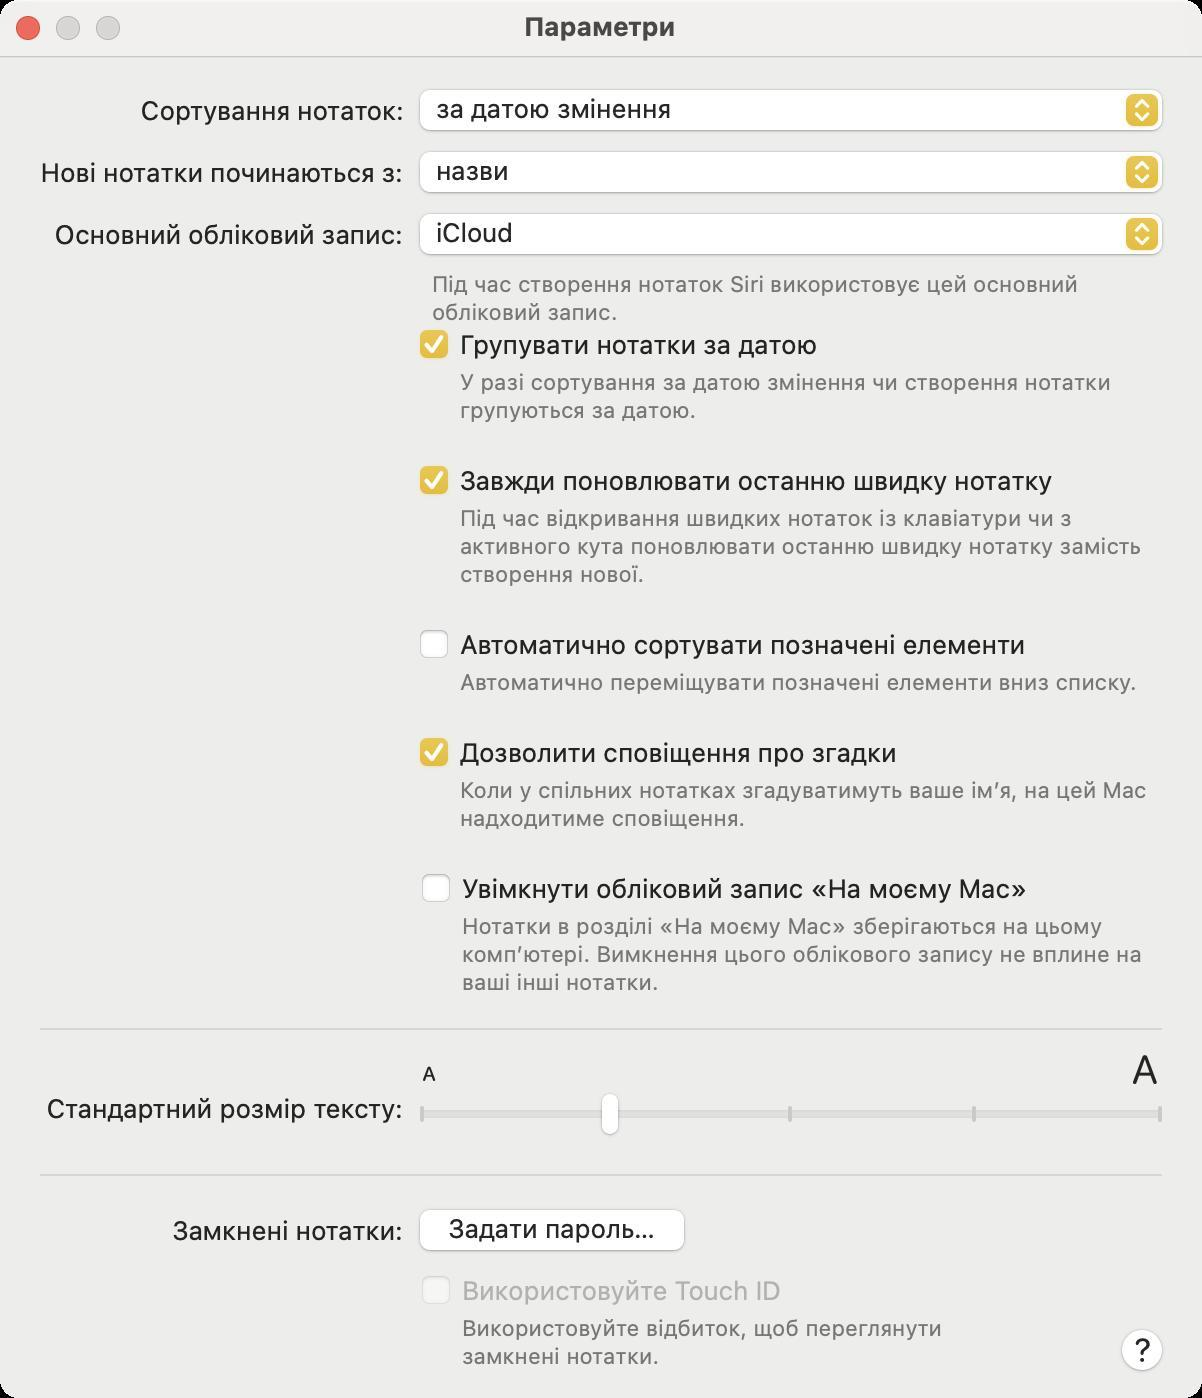
Accessibility tree:
{"name": "Параметри", "role": "AXWindow", "description": null, "role_description": "звичайне вікно", "value": null, "position": "614.00;230.00", "size": "601;699", "children": [{"name": null, "role": "AXGroup", "description": null, "role_description": "група", "value": null, "position": "0.00;28.00", "size": "601;671", "children": [{"name": null, "role": "AXStaticText", "description": null, "role_description": "текст", "value": "Сортування нотаток:", "position": "68.00;47.00", "size": "136;16", "children": []}, {"name": null, "role": "AXStaticText", "description": null, "role_description": "текст", "value": "Нові нотатки починаються з:", "position": "18.50;78.00", "size": "186;16", "children": []}, {"name": null, "role": "AXStaticText", "description": null, "role_description": "текст", "value": "Основний обліковий запис:", "position": "25.50;109.00", "size": "178;16", "children": []}, {"name": null, "role": "AXPopUpButton", "description": null, "role_description": "кнопка спливного меню", "value": "назви", "position": "207.00;75.00", "size": "378;25", "children": []}, {"name": null, "role": "AXPopUpButton", "description": null, "role_description": "кнопка спливного меню", "value": "iCloud", "position": "207.00;106.00", "size": "378;25", "children": []}, {"name": null, "role": "AXStaticText", "description": null, "role_description": "текст", "value": "Під час створення нотаток Siri використовує цей основний обліковий запис.", "position": "214.00;135.00", "size": "369;28", "children": []}, {"name": "Увімкнути_обліковий_запис_«На_моєму_Mac»", "role": "AXCheckBox", "description": null, "role_description": "галочка", "value": 0, "position": "209.00;435.00", "size": "309;18", "children": []}, {"name": null, "role": "AXStaticText", "description": null, "role_description": "текст", "value": "Нотатки в розділі «На моєму Mac» зберігаються на цьому компʼютері. Вимкнення цього облікового запису не вплине на ваші інші нотатки.", "position": "229.00;456.00", "size": "354;42", "children": []}, {"name": null, "role": "AXStaticText", "description": null, "role_description": "текст", "value": "Стандартний розмір тексту:", "position": "21.50;546.00", "size": "182;16", "children": []}, {"name": null, "role": "AXSlider", "description": null, "role_description": "повзунок", "value": 1.0, "position": "208.00;545.00", "size": "375;28", "children": [{"name": null, "role": "AXValueIndicator", "description": null, "role_description": "індикатор значення", "value": 1.0, "position": "299.00;545.00", "size": "12;28", "children": []}]}, {"name": null, "role": "AXStaticText", "description": null, "role_description": "текст", "value": "Замкнені нотатки:", "position": "84.50;607.00", "size": "120;16", "children": []}, {"name": "Задати_пароль…", "role": "AXButton", "description": null, "role_description": "кнопка", "value": null, "position": "203.00;600.00", "size": "146;32", "children": []}, {"name": null, "role": "AXPopUpButton", "description": null, "role_description": "кнопка спливного меню", "value": "за датою змінення", "position": "207.00;44.00", "size": "378;25", "children": []}, {"name": null, "role": "AXStaticText", "description": null, "role_description": "текст", "value": "Використовуйте відбиток, щоб переглянути замкнені нотатки.", "position": "229.00;657.00", "size": "314;28", "children": []}, {"name": "Використовуйте_Touch ID", "role": "AXCheckBox", "description": null, "role_description": "галочка", "value": 0, "position": "209.00;636.00", "size": "186;18", "children": []}, {"name": null, "role": "AXButton", "description": "Довідка", "role_description": "кнопка", "value": null, "position": "558.00;664.00", "size": "25;25", "children": []}, {"name": "Автоматично_сортувати_позначені_елементи", "role": "AXCheckBox", "description": null, "role_description": "галочка", "value": 0, "position": "208.00;313.00", "size": "309;18", "children": []}, {"name": "Завжди_поновлювати_останню_швидку_нотатку", "role": "AXCheckBox", "description": null, "role_description": "галочка", "value": 1, "position": "208.00;231.00", "size": "323;18", "children": []}, {"name": "Дозволити_сповіщення_про_згадки", "role": "AXCheckBox", "description": null, "role_description": "галочка", "value": 1, "position": "208.00;367.00", "size": "245;18", "children": []}, {"name": null, "role": "AXStaticText", "description": null, "role_description": "текст", "value": "Коли у спільних нотатках згадуватимуть ваше імʼя, на цей Mac надходитиме сповіщення.", "position": "228.00;388.00", "size": "355;28", "children": []}, {"name": null, "role": "AXStaticText", "description": null, "role_description": "текст", "value": "Під час відкривання швидких нотаток із клавіатури чи з активного кута поновлювати останню швидку нотатку замість створення нової.", "position": "228.00;252.00", "size": "355;42", "children": []}, {"name": null, "role": "AXStaticText", "description": null, "role_description": "текст", "value": "Автоматично переміщувати позначені елементи вниз списку.", "position": "228.00;334.00", "size": "354;14", "children": []}, {"name": "Групувати_нотатки_за_датою", "role": "AXCheckBox", "description": null, "role_description": "галочка", "value": 1, "position": "208.00;163.00", "size": "205;18", "children": []}, {"name": null, "role": "AXStaticText", "description": null, "role_description": "текст", "value": "У разі сортування за датою змінення чи створення нотатки групуються за датою.", "position": "228.00;184.00", "size": "355;28", "children": []}]}, {"name": null, "role": "AXButton", "description": null, "role_description": "кнопка закривання", "value": null, "position": "7.00;6.00", "size": "14;16", "children": []}, {"name": null, "role": "AXButton", "description": null, "role_description": "кнопка оптимізації", "value": null, "position": "47.00;6.00", "size": "14;16", "children": [{"name": null, "role": "AXGroup", "description": null, "role_description": "група", "value": null, "position": "47.00;6.00", "size": "14;16", "children": []}]}, {"name": null, "role": "AXButton", "description": null, "role_description": "кнопка згортання", "value": null, "position": "27.00;6.00", "size": "14;16", "children": []}, {"name": null, "role": "AXStaticText", "description": null, "role_description": "текст", "value": "Параметри", "position": "260.00;5.00", "size": "80;16", "children": []}]}